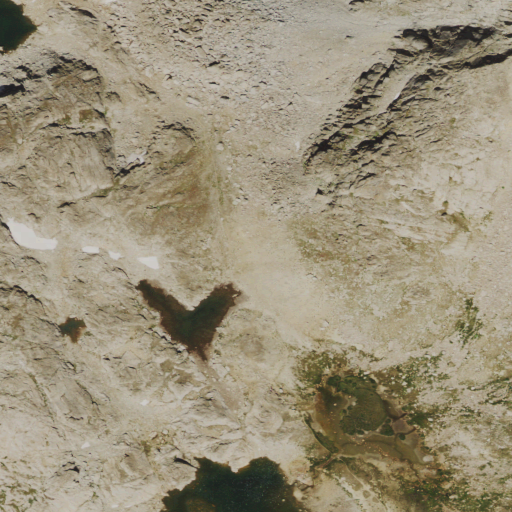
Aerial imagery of gap in Wyoming named Shannon Pass containing grassland, barren land, and shrub